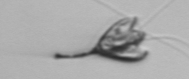
Label: Pyramimonas_longicauda